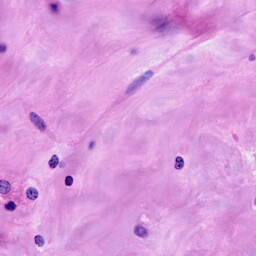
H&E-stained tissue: Breast